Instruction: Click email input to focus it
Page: traveler
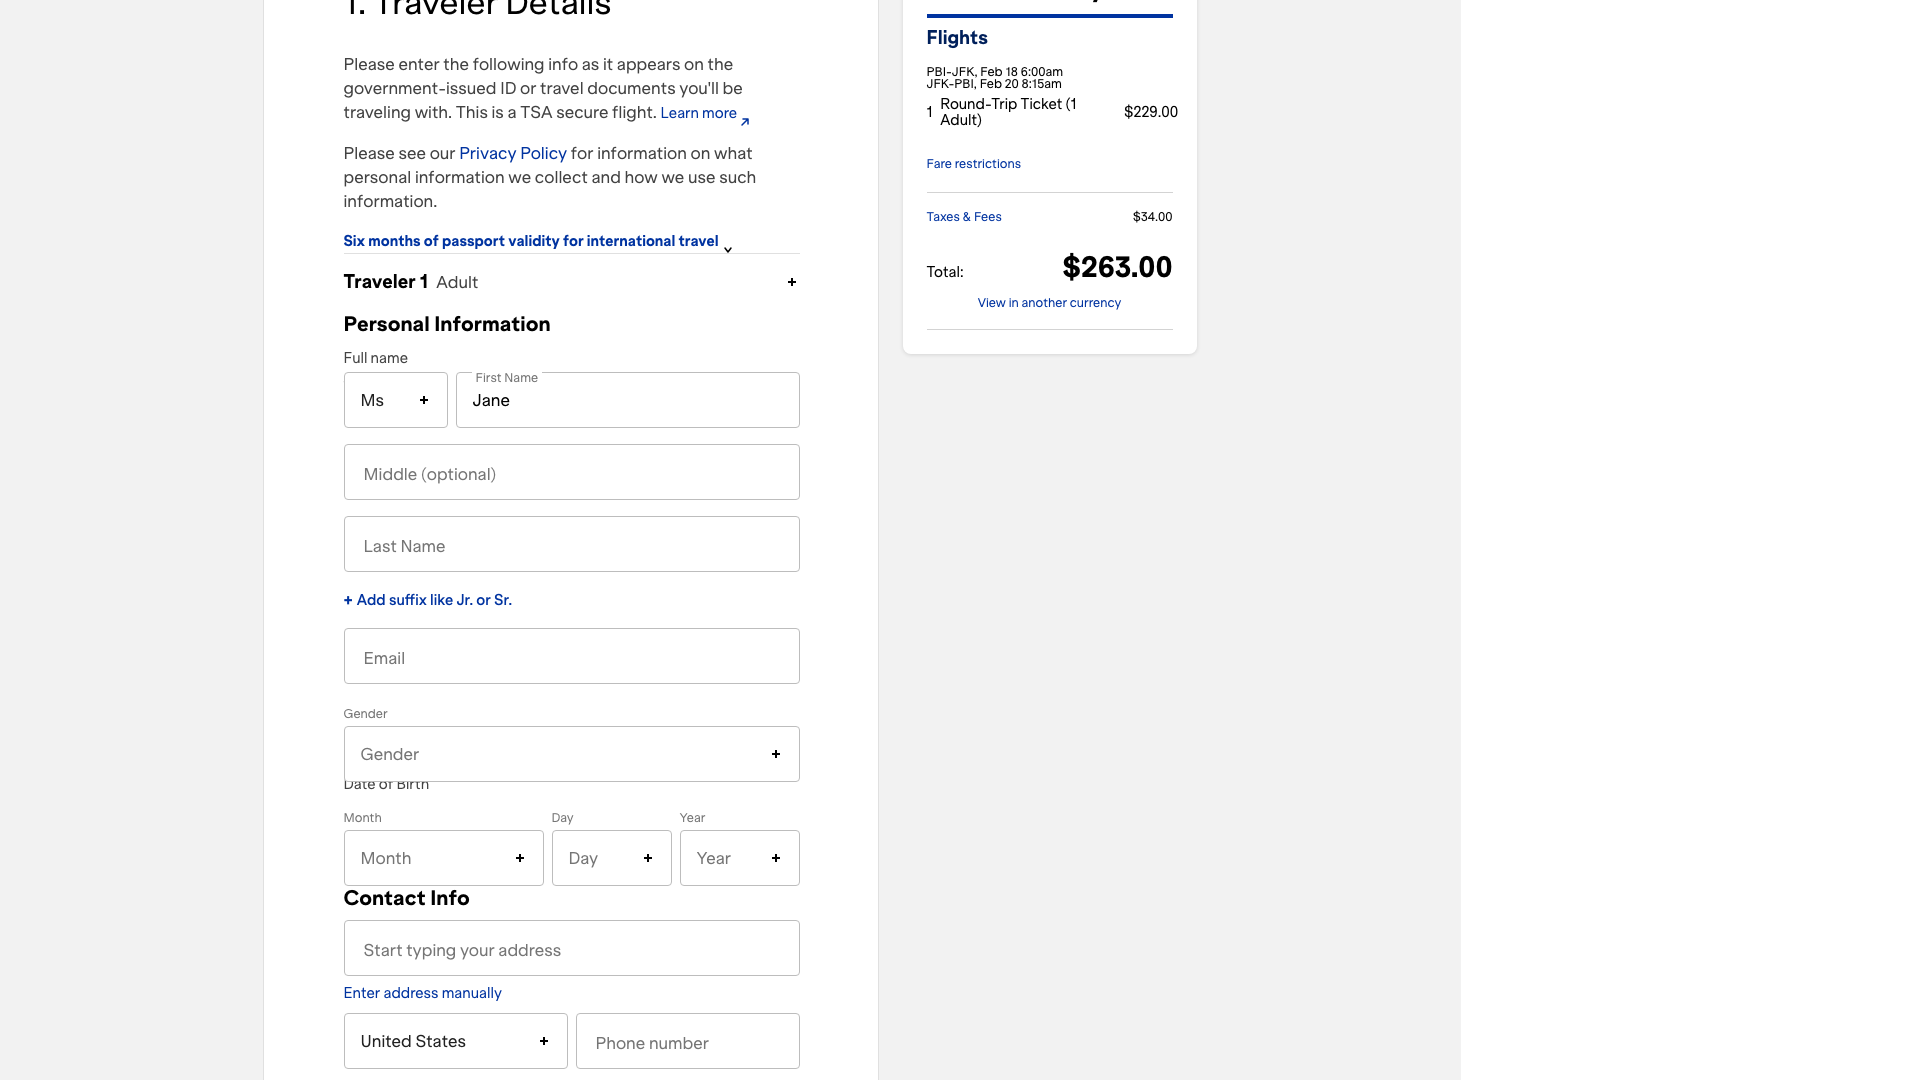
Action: click